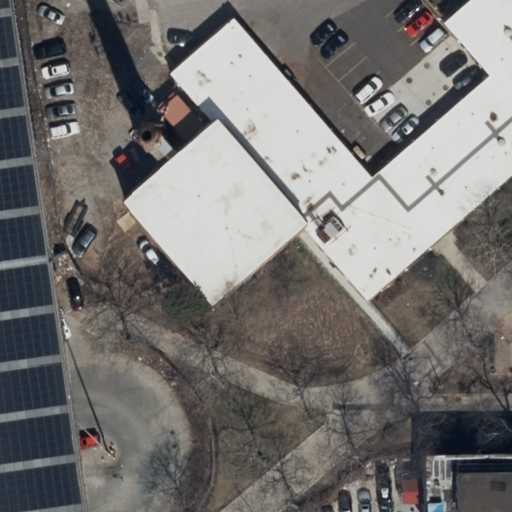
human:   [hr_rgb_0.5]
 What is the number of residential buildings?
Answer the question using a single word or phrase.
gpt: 3

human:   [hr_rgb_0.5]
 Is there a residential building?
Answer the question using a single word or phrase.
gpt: yes

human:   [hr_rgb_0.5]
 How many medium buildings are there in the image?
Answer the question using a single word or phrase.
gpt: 1

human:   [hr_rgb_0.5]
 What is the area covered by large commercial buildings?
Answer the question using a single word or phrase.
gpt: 0m2

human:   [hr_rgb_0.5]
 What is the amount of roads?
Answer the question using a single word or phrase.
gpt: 5

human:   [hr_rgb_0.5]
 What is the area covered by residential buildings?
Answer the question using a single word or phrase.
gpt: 5014m2

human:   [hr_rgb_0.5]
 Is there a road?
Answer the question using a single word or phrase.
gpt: yes

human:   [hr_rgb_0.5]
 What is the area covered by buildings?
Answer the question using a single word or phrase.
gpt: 5014m2

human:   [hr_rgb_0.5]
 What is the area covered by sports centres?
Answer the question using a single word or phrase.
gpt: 193m2

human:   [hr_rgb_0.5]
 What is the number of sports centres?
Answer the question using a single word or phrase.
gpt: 1

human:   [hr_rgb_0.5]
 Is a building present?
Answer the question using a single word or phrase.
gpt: yes

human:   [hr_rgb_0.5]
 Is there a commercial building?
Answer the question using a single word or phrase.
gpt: no

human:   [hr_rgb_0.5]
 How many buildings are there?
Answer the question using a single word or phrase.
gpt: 3

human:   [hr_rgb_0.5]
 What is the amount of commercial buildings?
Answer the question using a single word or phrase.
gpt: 0

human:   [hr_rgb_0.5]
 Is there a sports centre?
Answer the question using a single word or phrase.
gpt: yes

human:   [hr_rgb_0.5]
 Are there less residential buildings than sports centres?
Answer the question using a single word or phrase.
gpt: no

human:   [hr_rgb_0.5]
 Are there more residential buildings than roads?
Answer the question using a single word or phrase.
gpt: no

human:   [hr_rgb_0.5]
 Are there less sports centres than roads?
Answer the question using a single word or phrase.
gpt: yes

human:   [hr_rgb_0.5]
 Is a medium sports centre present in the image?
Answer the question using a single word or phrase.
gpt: yes

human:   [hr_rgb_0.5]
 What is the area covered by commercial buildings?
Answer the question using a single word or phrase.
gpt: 0m2

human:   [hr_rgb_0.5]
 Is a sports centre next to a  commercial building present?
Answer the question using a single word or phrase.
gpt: no

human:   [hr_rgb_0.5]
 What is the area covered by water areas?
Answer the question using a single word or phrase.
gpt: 0m2

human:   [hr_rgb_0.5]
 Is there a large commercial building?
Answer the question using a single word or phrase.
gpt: no

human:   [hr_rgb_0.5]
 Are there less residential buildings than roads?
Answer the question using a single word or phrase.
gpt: yes

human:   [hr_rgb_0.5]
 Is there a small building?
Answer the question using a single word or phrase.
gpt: no

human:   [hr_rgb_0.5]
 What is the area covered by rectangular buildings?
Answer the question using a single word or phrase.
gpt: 193m2

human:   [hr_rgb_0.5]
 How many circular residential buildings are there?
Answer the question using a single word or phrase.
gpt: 0

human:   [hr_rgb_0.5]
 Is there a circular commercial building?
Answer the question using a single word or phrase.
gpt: no

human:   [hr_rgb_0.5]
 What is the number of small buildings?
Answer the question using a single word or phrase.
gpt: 0

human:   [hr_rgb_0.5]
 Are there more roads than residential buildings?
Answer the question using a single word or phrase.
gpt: yes

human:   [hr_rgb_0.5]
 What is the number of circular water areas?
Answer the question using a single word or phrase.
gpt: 0

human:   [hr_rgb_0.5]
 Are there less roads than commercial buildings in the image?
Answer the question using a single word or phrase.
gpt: no

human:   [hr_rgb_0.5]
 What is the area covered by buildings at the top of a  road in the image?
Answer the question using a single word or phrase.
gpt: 2314m2

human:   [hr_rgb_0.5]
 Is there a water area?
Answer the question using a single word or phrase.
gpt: no

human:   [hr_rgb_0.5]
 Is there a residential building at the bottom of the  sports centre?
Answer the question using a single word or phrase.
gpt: yes

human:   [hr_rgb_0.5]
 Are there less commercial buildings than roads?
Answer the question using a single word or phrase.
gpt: yes

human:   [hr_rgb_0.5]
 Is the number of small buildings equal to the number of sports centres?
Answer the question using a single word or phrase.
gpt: no

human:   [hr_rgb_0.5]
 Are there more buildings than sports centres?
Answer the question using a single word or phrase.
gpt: yes

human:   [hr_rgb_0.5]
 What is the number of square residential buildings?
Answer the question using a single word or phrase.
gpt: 0

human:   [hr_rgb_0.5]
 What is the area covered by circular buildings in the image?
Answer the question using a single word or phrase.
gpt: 0m2

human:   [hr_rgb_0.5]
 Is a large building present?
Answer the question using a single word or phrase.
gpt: yes

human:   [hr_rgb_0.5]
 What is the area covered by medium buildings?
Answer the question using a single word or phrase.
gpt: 193m2

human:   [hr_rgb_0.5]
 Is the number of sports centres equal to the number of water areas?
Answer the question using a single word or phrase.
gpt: no

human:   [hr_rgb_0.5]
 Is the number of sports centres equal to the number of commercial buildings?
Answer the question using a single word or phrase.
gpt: no

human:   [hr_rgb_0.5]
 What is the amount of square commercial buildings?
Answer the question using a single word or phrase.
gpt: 0

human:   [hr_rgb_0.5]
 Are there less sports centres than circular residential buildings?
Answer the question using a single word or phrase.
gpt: no

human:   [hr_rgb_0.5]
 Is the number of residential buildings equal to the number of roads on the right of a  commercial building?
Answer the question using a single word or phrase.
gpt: no

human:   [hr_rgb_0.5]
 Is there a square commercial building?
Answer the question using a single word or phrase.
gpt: no

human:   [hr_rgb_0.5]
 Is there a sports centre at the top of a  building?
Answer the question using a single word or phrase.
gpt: yes

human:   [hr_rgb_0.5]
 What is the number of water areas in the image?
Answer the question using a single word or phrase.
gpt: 0

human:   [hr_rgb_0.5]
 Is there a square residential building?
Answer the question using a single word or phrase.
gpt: no

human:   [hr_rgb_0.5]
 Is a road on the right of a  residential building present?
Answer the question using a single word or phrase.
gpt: yes

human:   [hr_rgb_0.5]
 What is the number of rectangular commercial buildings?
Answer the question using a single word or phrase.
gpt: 0

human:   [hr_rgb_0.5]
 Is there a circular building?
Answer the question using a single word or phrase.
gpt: no

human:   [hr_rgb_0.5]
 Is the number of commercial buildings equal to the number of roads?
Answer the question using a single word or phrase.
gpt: no

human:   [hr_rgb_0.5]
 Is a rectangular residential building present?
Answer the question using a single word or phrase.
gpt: yes

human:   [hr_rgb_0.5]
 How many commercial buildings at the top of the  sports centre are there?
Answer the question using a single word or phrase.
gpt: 0

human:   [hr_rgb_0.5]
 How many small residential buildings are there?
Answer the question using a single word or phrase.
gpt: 0

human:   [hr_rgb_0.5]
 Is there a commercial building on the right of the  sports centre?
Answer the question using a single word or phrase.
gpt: no

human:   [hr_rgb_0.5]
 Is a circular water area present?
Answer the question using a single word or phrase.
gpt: no

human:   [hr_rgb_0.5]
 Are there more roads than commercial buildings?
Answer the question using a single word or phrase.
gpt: yes

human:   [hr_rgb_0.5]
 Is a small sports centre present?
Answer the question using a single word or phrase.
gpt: no

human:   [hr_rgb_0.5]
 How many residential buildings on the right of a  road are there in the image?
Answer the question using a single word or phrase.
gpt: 2

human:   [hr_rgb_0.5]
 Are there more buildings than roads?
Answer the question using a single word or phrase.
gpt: no